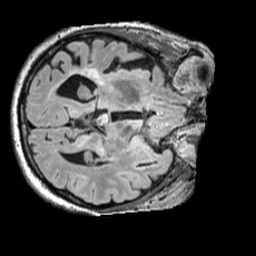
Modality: FLAIR
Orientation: axial
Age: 64
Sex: male
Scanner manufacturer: siemens
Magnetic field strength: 3 T
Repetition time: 5 s
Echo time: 0.387 s